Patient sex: M
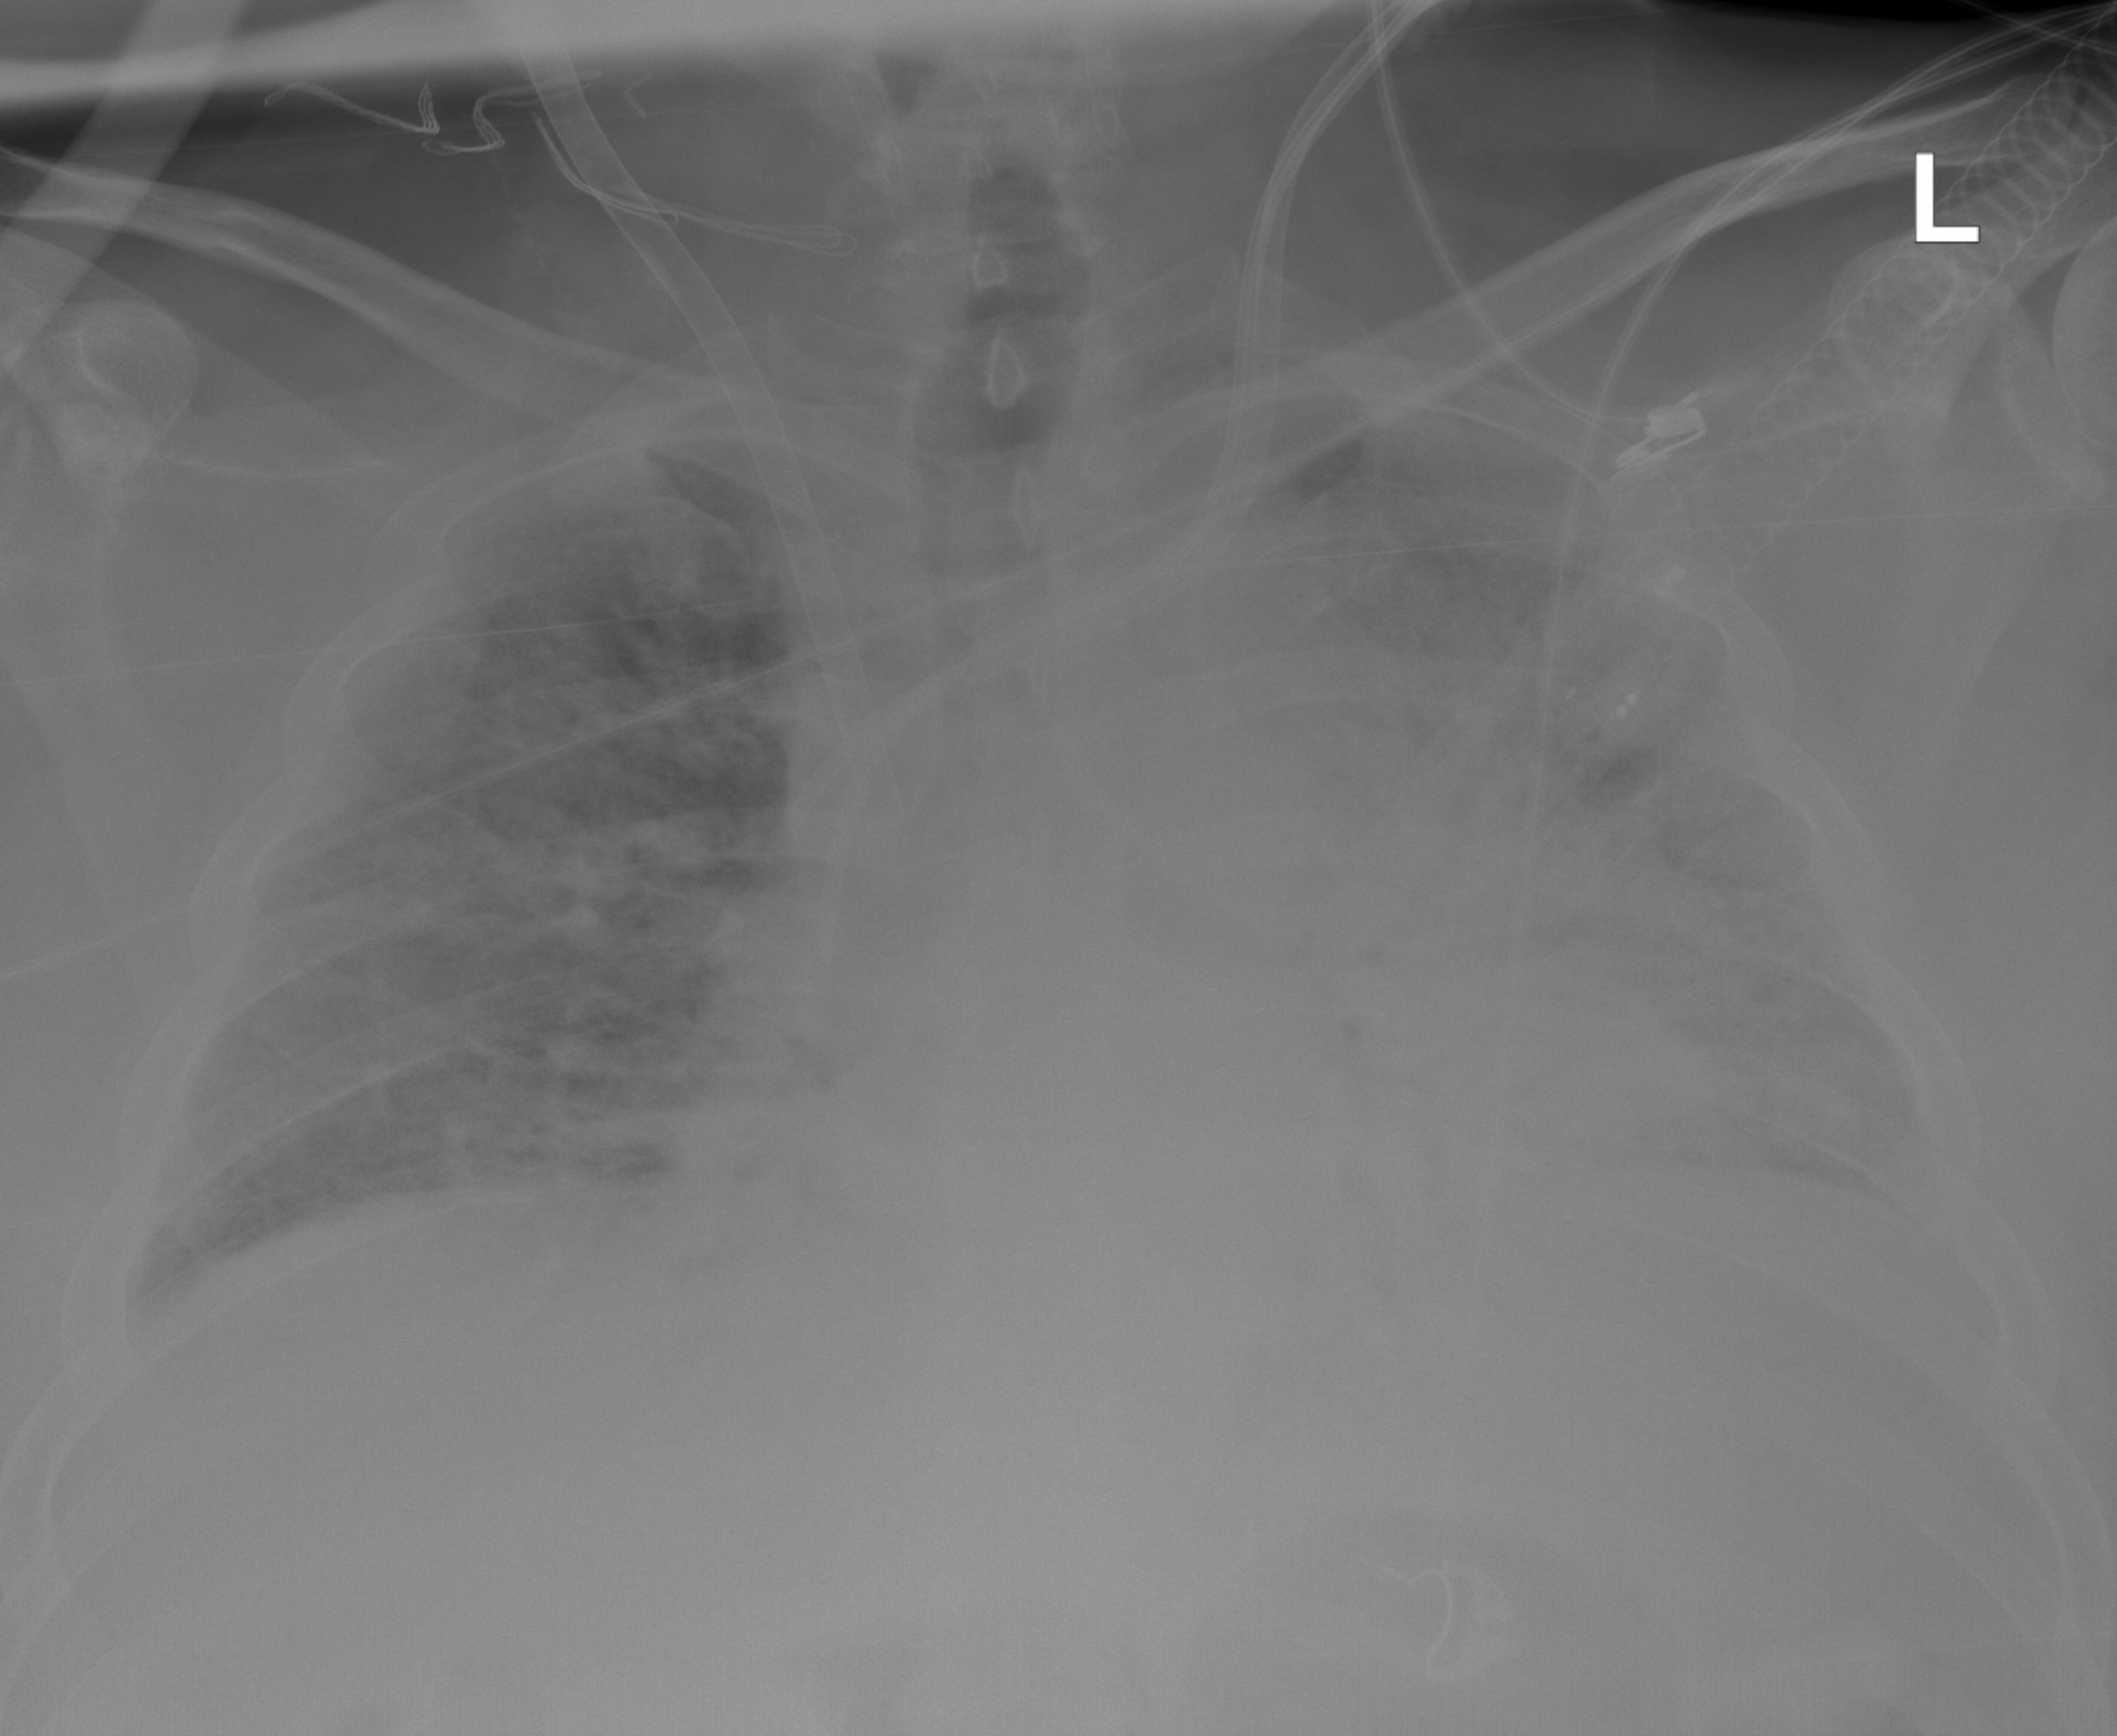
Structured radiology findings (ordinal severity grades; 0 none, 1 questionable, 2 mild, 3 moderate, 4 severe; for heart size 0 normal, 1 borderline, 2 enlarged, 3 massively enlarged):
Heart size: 2
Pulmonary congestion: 3
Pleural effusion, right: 0
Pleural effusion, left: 1
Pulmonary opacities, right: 3
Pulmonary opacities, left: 4
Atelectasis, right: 2
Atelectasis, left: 3